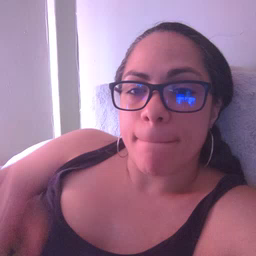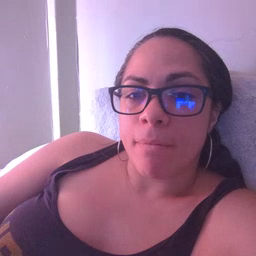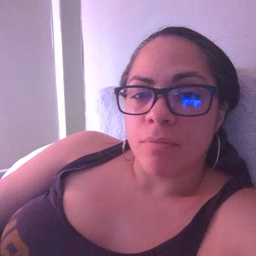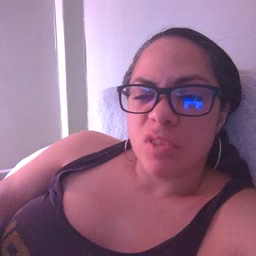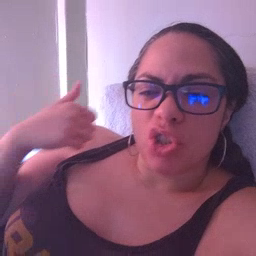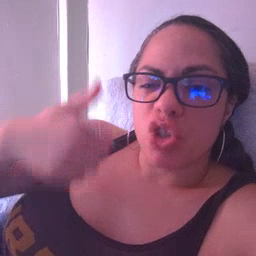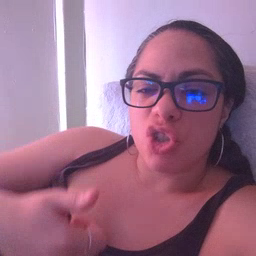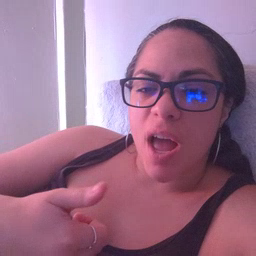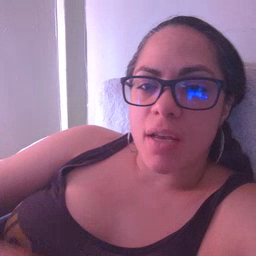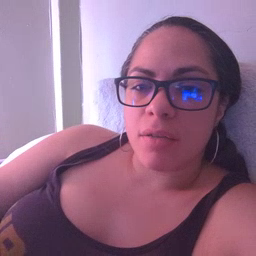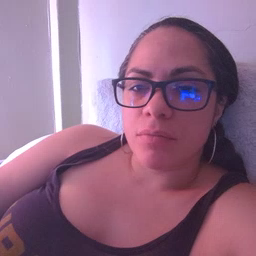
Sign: jacket